Question: For my master detail flow app I'm trying to inflate my Continents list view on my tablet but it won't do so and I end up with these errors in my log cat. Does anyone know what I'm doing wrong?
'''
<LinearLayout xmlns:android="http://schemas.android.com/apk/res/android"
xmlns:tools="http://schemas.android.com/tools" android:layout_width="match_parent"
android:layout_height="match_parent" android:layout_marginLeft="16dp"
android:layout_marginRight="16dp" android:baselineAligned="false"
android:divider="?android:attr/dividerHorizontal" android:orientation="horizontal"
android:showDividers="middle" tools:context=".ItemListActivity">
<fragment android:id="@+id/continents_list" android:name="com.apptacularapps.md.ContinentsListFragment"
android:layout_width="0dp" android:layout_height="match_parent" android:layout_weight="1"
tools:layout="@android:layout/list_content" />
<FrameLayout android:id="@+id/item_detail_container" android:layout_width="0dp"
android:layout_height="match_parent" android:layout_weight="3" />
</LinearLayout>
'''
'''
import android.app.FragmentManager;
import android.app.FragmentTransaction;
import android.content.Intent;
import android.os.Bundle;
import android.support.v7.app.ActionBarActivity;
public class ContinentsListActivity extends ActionBarActivity
implements ContinentsListFragment.Callbacks {
private boolean mTwoPane;
@Override
protected void onCreate(Bundle savedInstanceState) {
super.onCreate(savedInstanceState);
setContentView(R.layout.activity_continents_list);
FragmentManager fm = getFragmentManager();
FragmentTransaction ft = fm.beginTransaction();
ft.replace(R.id.continents_list_contaniner, new ContinentsListFragment());
ft.commit();
if (findViewById(R.id.item_detail_container) != null) {
mTwoPane = true;
((ContinentsListFragment) getSupportFragmentManager()
.findFragmentById(R.id.continents_list))
.setActivateOnItemClick(true);
}
}
@Override
public void onItemSelected(String id) {
if("1".equals(id)){
if (mTwoPane) {
Bundle arguments = new Bundle();
arguments.putString(ItemDetailFragment.ARG_ITEM_ID, id);
ItemDetailFragment fragment = new ItemDetailFragment();
fragment.setArguments(arguments);
getSupportFragmentManager().beginTransaction()
.replace(R.id.continents_list, fragment)
.commit();
} else {
Intent detailIntent = new Intent(this, ContinentsListActivity.class);
startActivity(detailIntent);
}
}
}
}
'''
'''
package com.apptacularapps.md;
import android.app.Activity;
import android.os.Bundle;
import android.support.v4.app.ListFragment;
import android.view.View;
import android.widget.ArrayAdapter;
import android.widget.ListView;
public class ContinentsListFragment extends ListFragment {
private static final String STATE_ACTIVATED_POSITION = "activated_position";
private Callbacks mCallbacks = sContinentsCallbacks;
private int mActivatedPosition = ListView.INVALID_POSITION;
public interface Callbacks {
public void onItemSelected(String id);
}
private static Callbacks sContinentsCallbacks = new Callbacks() {
@Override
public void onItemSelected(String id) {
}
};
public ContinentsListFragment() {
}
@Override
public void onCreate(Bundle savedInstanceState) {
super.onCreate(savedInstanceState);
// TODO: replace with a real list adapter.
setListAdapter(new ArrayAdapter<ContinentsContent.ContinentsItem>(
getActivity(),
android.R.layout.simple_list_item_activated_1,
android.R.id.text1,
ContinentsContent.ITEMS));
}
@Override
public void onViewCreated(View view, Bundle savedInstanceState) {
super.onViewCreated(view, savedInstanceState);
if (savedInstanceState != null
&& savedInstanceState.containsKey(STATE_ACTIVATED_POSITION)) {
setActivatedPosition(savedInstanceState.getInt(STATE_ACTIVATED_POSITION));
}
}
@Override
public void onAttach(Activity activity) {
super.onAttach(activity);
// Activities containing this fragment must implement its callbacks.
if (!(activity instanceof Callbacks)) {
throw new IllegalStateException("Activity must implement fragment's callbacks.");
}
mCallbacks = (Callbacks) activity;
}
@Override
public void onDetach() {
super.onDetach();
// Reset the active callbacks interface to the Continents implementation.
mCallbacks = sContinentsCallbacks;
}
@Override
public void onListItemClick(ListView listView, View view, int position, long id) {
super.onListItemClick(listView, view, position, id);
mCallbacks.onItemSelected(ContinentsContent.ITEMS.get(position).id);
}
@Override
public void onSaveInstanceState(Bundle outState) {
super.onSaveInstanceState(outState);
if (mActivatedPosition != ListView.INVALID_POSITION) {
outState.putInt(STATE_ACTIVATED_POSITION, mActivatedPosition);
}
}
public void setActivateOnItemClick(boolean activateOnItemClick) {
getListView().setChoiceMode(activateOnItemClick
? ListView.CHOICE_MODE_SINGLE
: ListView.CHOICE_MODE_NONE);
}
private void setActivatedPosition(int position) {
if (position == ListView.INVALID_POSITION) {
getListView().setItemChecked(mActivatedPosition, false);
} else {
getListView().setItemChecked(position, true);
}
mActivatedPosition = position;
}
}
'''
'''
05-20 20:29:42.523 32338-32338/com.apptacularapps.md E/libprocessgroup: failed to make and chown /acct/uid_10056: Read-only file system
05-20 20:29:42.531 32338-32338/com.apptacularapps.md W/Zygote: createProcessGroup failed, kernel missing CONFIG_CGROUP_CPUACCT?
05-20 20:29:42.532 32338-32338/com.apptacularapps.md I/art: Not late-enabling -Xcheck:jni (already on)
05-20 20:29:43.002 32338-32352/com.apptacularapps.md I/art: Background sticky concurrent mark sweep GC freed 3104(261KB) AllocSpace objects, 0(0B) LOS objects, 26% free, 829KB/1135KB, paused 11.699ms total 50.909ms
05-20 20:29:43.006 32338-32359/com.apptacularapps.md D/OpenGLRenderer: Render dirty regions requested: true
05-20 20:29:43.034 32338-32338/com.apptacularapps.md D/: HostConnection::get() New Host Connection established 0xa693a490, tid 32338
05-20 20:29:43.070 32338-32338/com.apptacularapps.md D/Atlas: Validating map...
05-20 20:29:43.227 32338-32359/com.apptacularapps.md D/: HostConnection::get() New Host Connection established 0xa693a8a0, tid 32359
05-20 20:29:43.246 32338-32359/com.apptacularapps.md I/OpenGLRenderer: Initialized EGL, version 1.4
05-20 20:29:43.376 32338-32359/com.apptacularapps.md D/OpenGLRenderer: Enabling debug mode 0
05-20 20:29:43.397 32338-32359/com.apptacularapps.md W/EGL_emulation: eglSurfaceAttrib not implemented
05-20 20:29:43.397 32338-32359/com.apptacularapps.md W/OpenGLRenderer: Failed to set EGL_SWAP_BEHAVIOR on surface 0xa696eba0, error=EGL_SUCCESS
05-20 20:29:46.874 32338-32338/com.apptacularapps.md D/AndroidRuntime: Shutting down VM
05-20 20:29:46.875 32338-32338/com.apptacularapps.md E/AndroidRuntime: FATAL EXCEPTION: main
Process: com.apptacularapps.md, PID: 32338
java.lang.IllegalStateException: Activity must implement fragment's callbacks.
at com.apptacularapps.md.ContinentsListFragment.onAttach(ContinentsListFragment.java:89)
at android.support.v4.app.FragmentManagerImpl.moveToState(FragmentManager.java:907)
at android.support.v4.app.FragmentManagerImpl.moveToState(FragmentManager.java:1138)
at android.support.v4.app.BackStackRecord.run(BackStackRecord.java:740)
at android.support.v4.app.FragmentManagerImpl.execPendingActions(FragmentManager.java:1501)
at android.support.v4.app.FragmentManagerImpl$1.run(FragmentManager.java:458)
at android.os.Handler.handleCallback(Handler.java:739)
at android.os.Handler.dispatchMessage(Handler.java:95)
at android.os.Looper.loop(Looper.java:135)
at android.app.ActivityThread.main(ActivityThread.java:5221)
at java.lang.reflect.Method.invoke(Native Method)
at java.lang.reflect.Method.invoke(Method.java:372)
at com.android.internal.os.ZygoteInit$MethodAndArgsCaller.run(ZygoteInit.java:899)
at com.android.internal.os.ZygoteInit.main(ZygoteInit.java:694)
'''

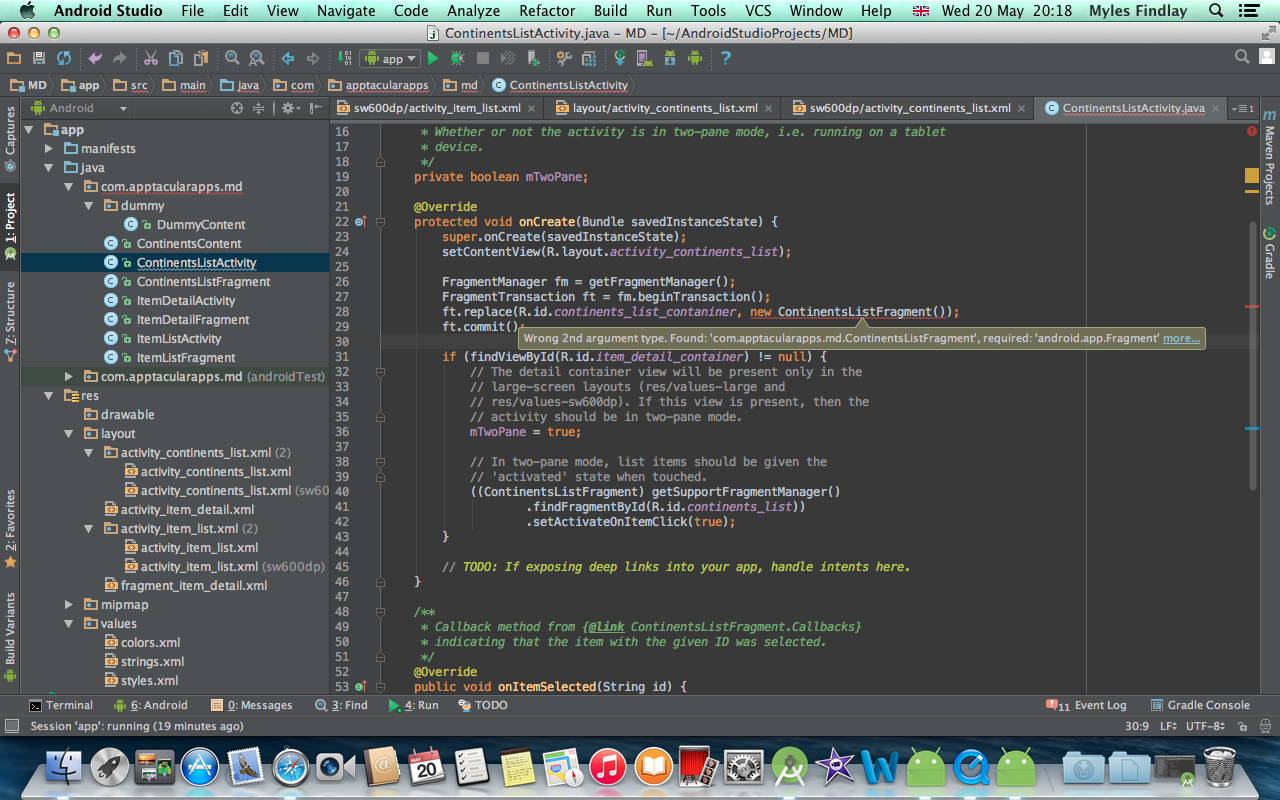
Answer: your implementation of 'onAttach', says
'''
if (!(activity instanceof Callbacks)) {
throw new IllegalStateException("Activity must implement fragment's callbacks.");
}
'''
To fix you have to add 'implements Callbacks' to the 'Activity' hosting the Fragment.
Edit:
in the xml of your activity, replace
'''
<fragment android:id="@+id/continents_list" android:name="com.apptacularapps.md.ContinentsListFragment"
android:layout_width="0dp" android:layout_height="match_parent" android:layout_weight="1"
tools:layout="@android:layout/list_content" />
'''
with
'''
<FrameLayout android:id="@+id/continents_list_contaniner"
android:layout_width="0dp" android:layout_height="match_parent" android:layout_weight="1"/>
'''
and onCreate() of the Activity, after 'setContentView' do:
'''
FragmentManager fm = getSupportFragmentManager();
FragmentTransaction ft = fm.beginTransaction();
ft.replace(R.id.continents_list_contaniner, new ContinentsListFragment());
ft.commit();
'''
:
in your Activity replace
'''
import android.app.FragmentManager;
import android.app.FragmentTransaction;
'''
with
'''
import android.support.v4.app.FragmentManager;
import android.support.v4.app.FragmentTransaction
'''